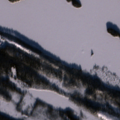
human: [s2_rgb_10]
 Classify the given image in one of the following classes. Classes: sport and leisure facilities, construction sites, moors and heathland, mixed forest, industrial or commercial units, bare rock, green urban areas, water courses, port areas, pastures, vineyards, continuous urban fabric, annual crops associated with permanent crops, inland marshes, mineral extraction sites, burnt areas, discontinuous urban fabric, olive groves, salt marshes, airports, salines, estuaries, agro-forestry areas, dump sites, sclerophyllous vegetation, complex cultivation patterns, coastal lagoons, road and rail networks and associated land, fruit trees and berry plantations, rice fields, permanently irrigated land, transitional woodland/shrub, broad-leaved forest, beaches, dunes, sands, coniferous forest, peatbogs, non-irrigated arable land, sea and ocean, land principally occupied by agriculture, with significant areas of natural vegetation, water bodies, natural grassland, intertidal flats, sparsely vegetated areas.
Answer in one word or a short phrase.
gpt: coniferous forest, water bodies